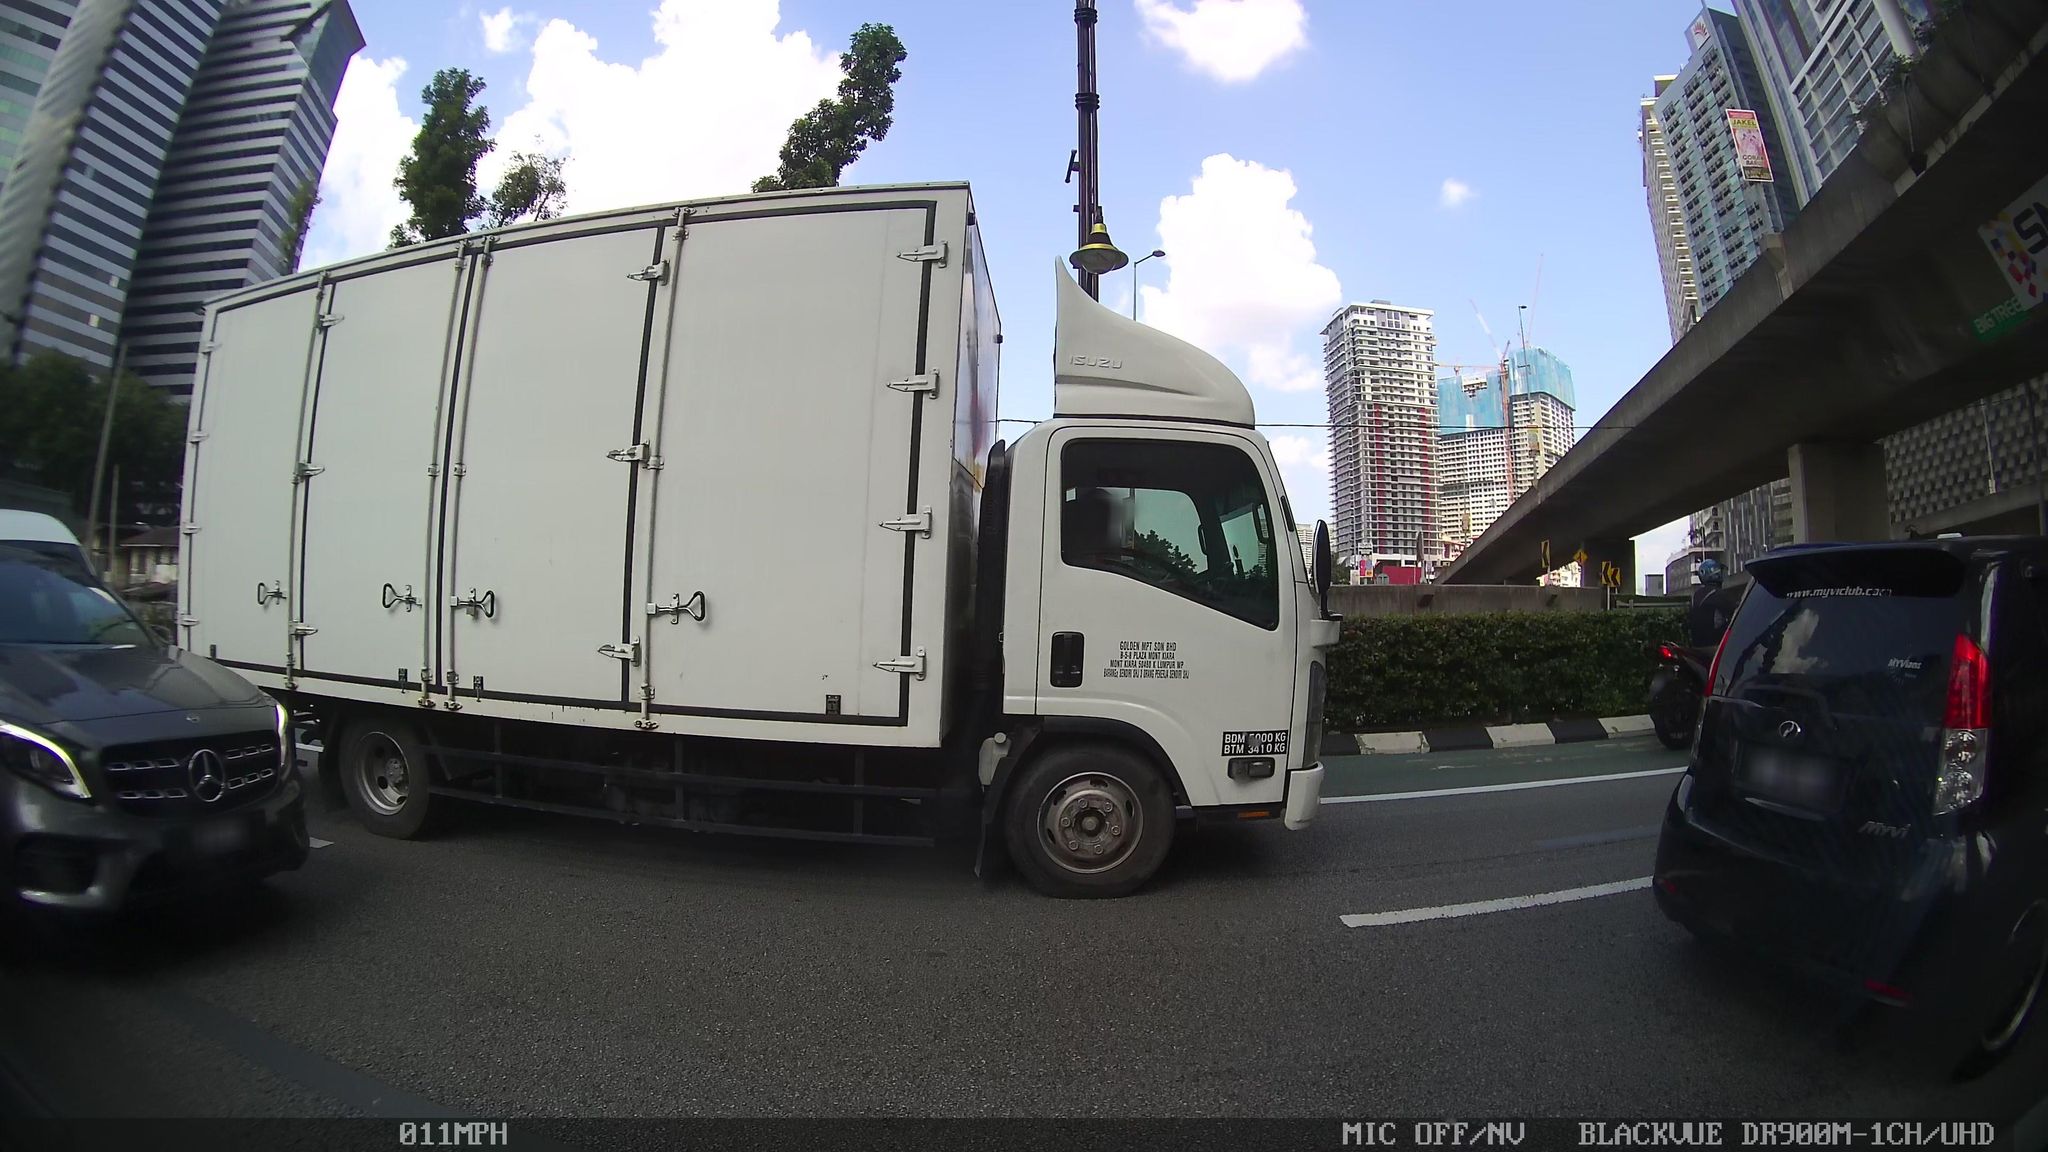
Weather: clear
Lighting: day
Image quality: good
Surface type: cycling surface
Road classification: motorway_link
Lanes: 2
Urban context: urban centre
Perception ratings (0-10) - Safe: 7.01, Lively: 7.62, Beautiful: 4.79, Boring: 3.46, Depressing: 5.04, Wealthy: 1.93